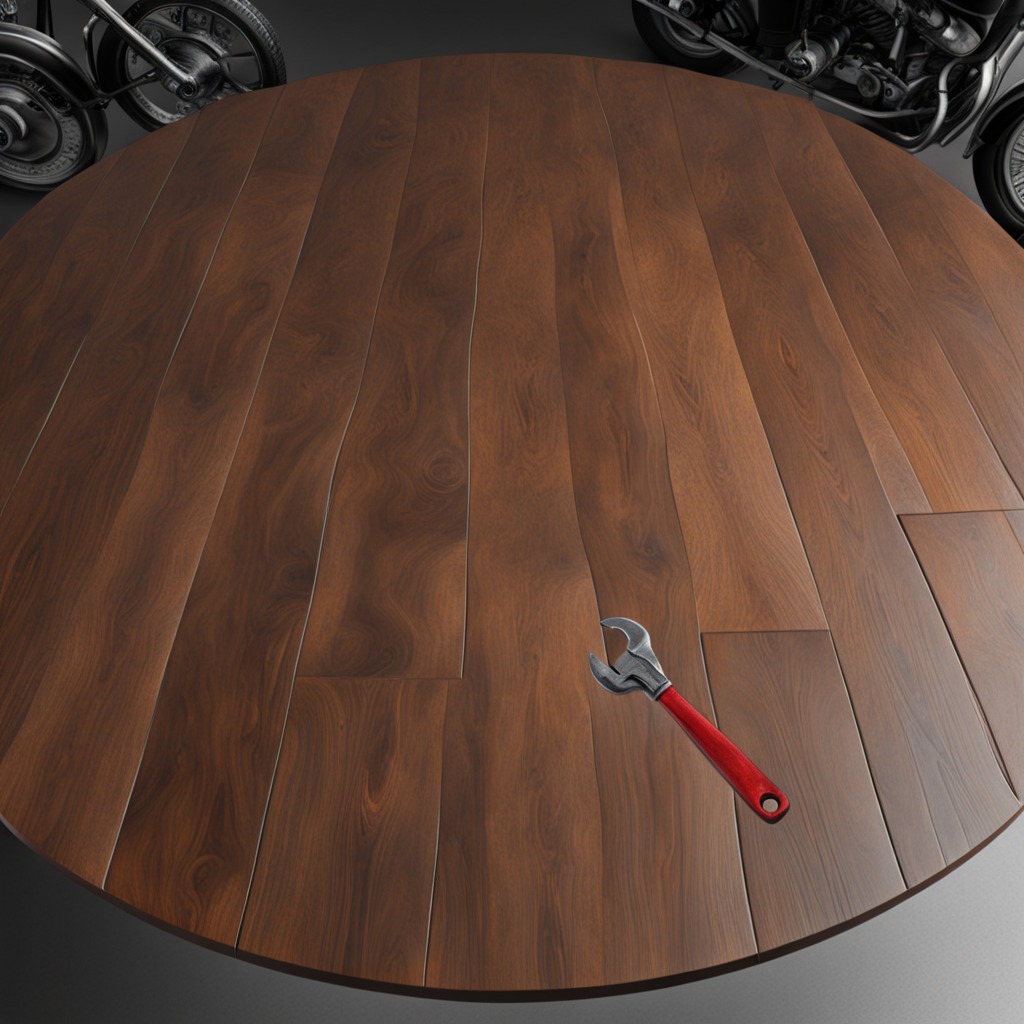
A wrench is lying on the oil-spilled wooden table in a vintage motorcycle garage.